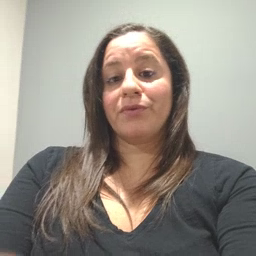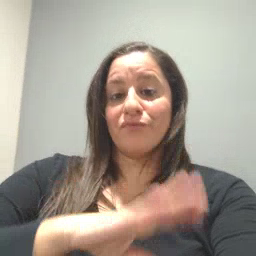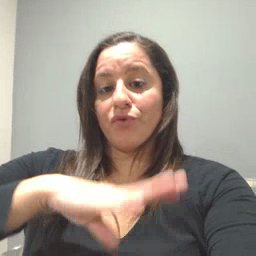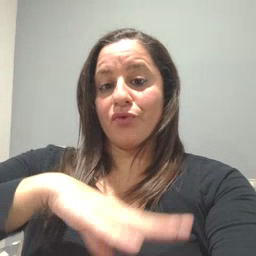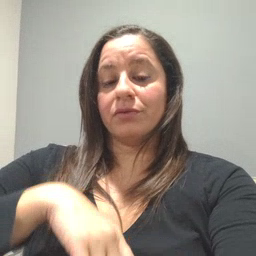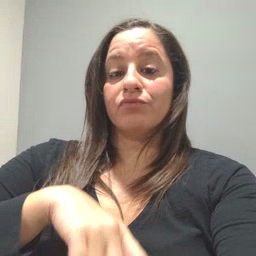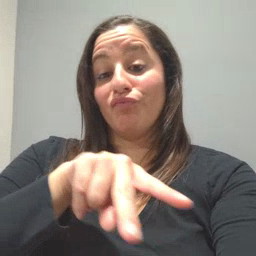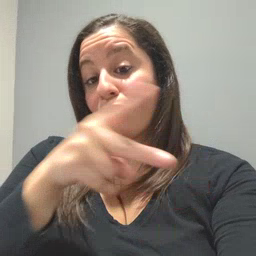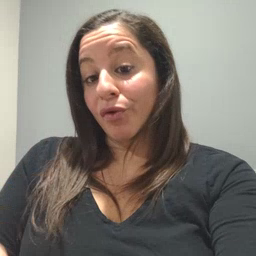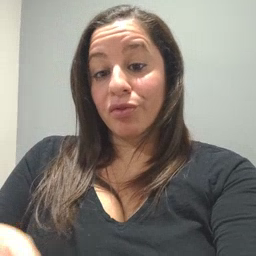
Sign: fall